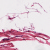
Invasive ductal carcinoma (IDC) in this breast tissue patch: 0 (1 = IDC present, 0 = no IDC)